Field crop: maize
Growth stage: 2
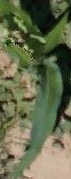
Species: maize